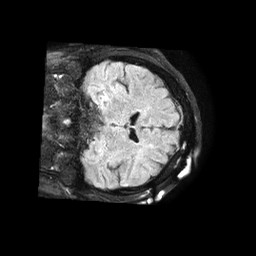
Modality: FLAIR
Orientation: coronal
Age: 53
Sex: male
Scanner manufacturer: philips
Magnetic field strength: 1.5 T
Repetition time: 6 s
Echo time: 0.1025 s